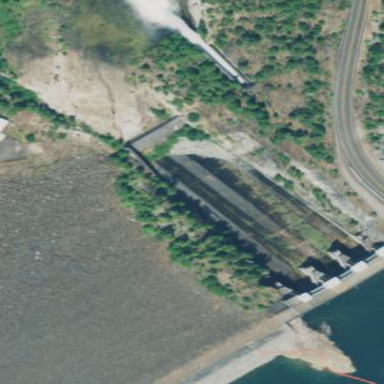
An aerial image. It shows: Spillway which is man-made.